A bearing vibration time series has been folded into this square grayscale image, one row per segment of consecutive samples. Classify the bearing condition as one of: normal, inner_race, outer_race, ball.
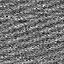
Answer: normal